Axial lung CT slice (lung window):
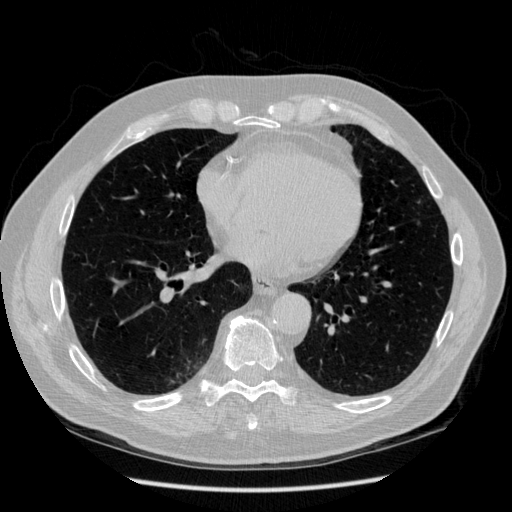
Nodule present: no